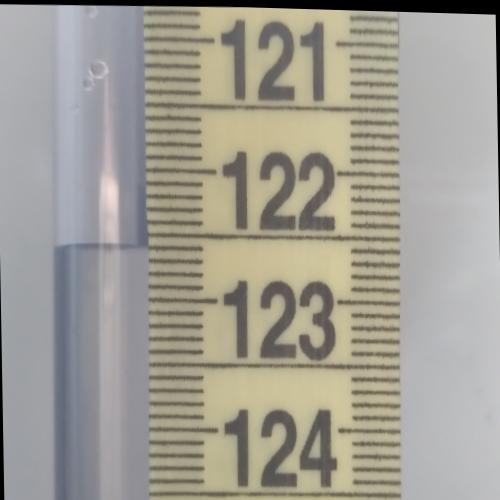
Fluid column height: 122.6 cm